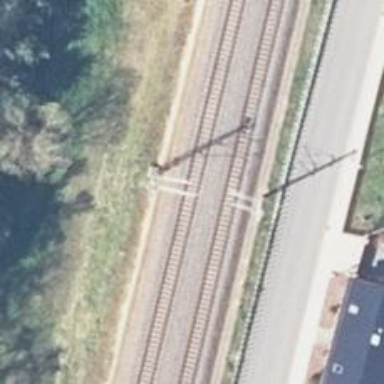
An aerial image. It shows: Milestone along the railway track with catenary mast.